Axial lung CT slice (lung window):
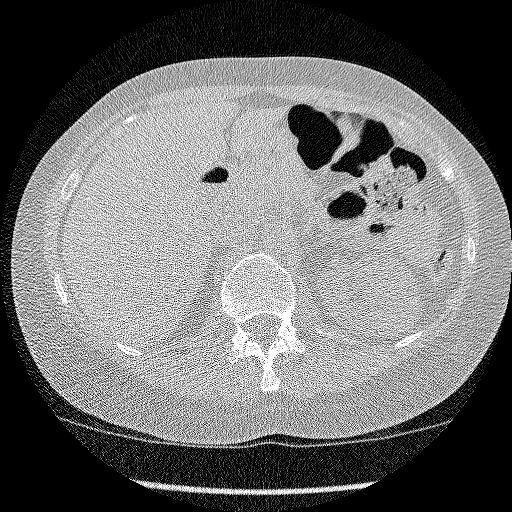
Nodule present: no